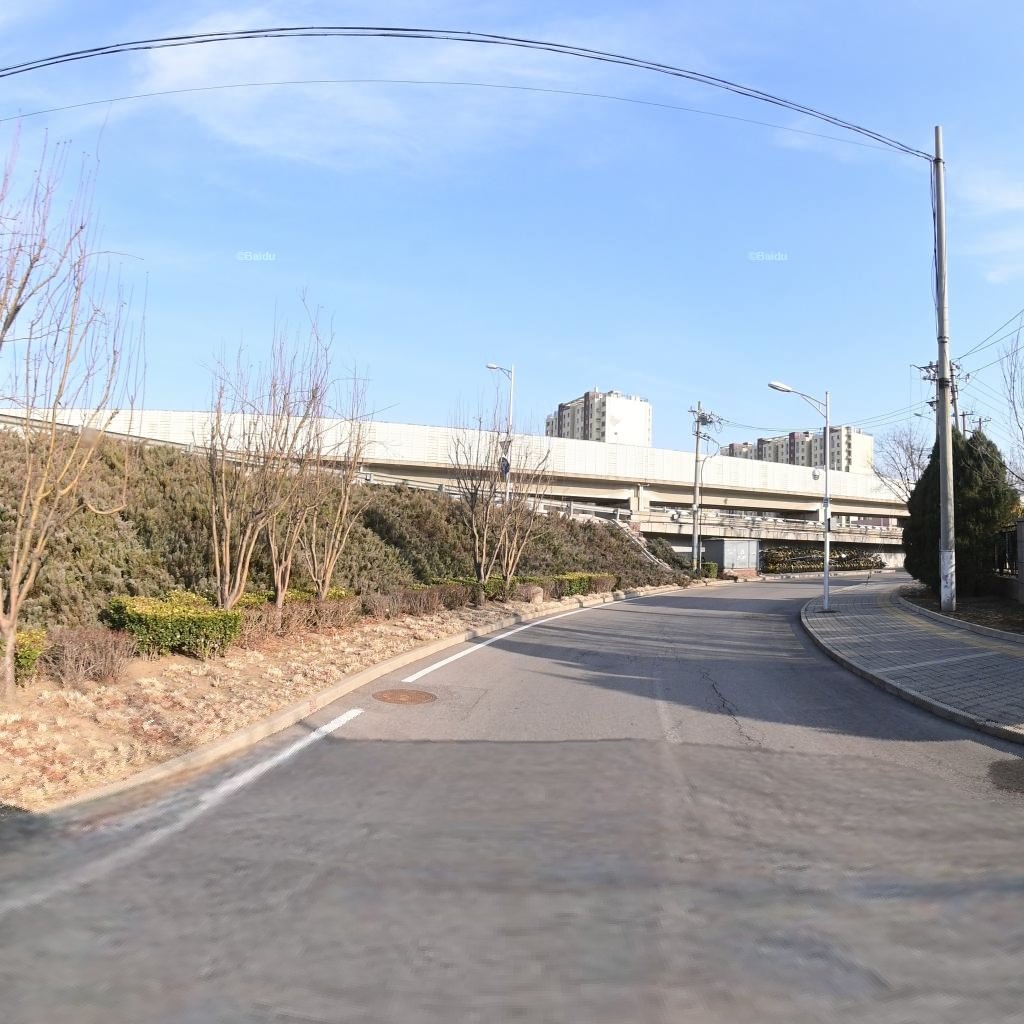
Region: Chaoyang
Road damage annotations: longitudinal crack, longitudinal crack, manhole cover, longitudinal crack